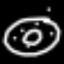
Label: donut